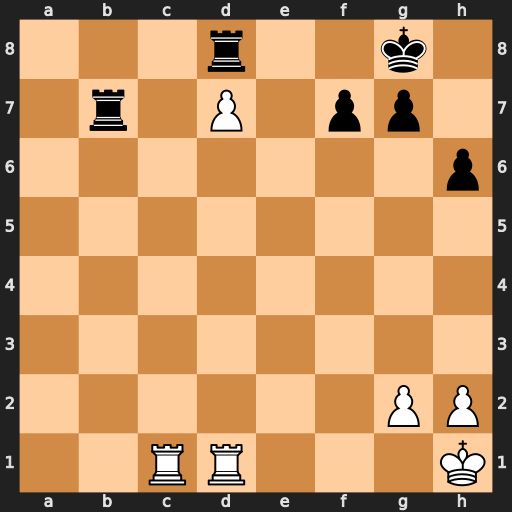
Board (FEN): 3r2k1/1r1P1pp1/7p/8/8/8/6PP/2RR3K
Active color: w
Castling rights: -
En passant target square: -
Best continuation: Rc8 Rxd7 Rxd8+ Rxd8 Rxd8+